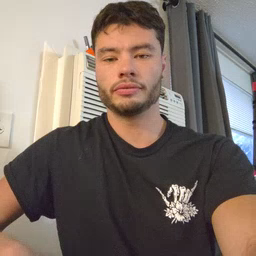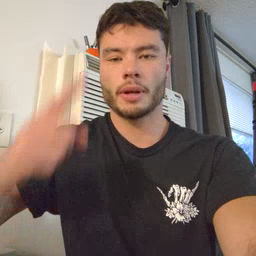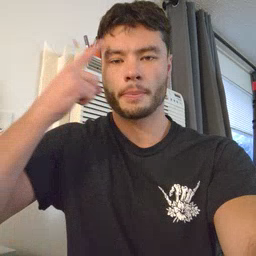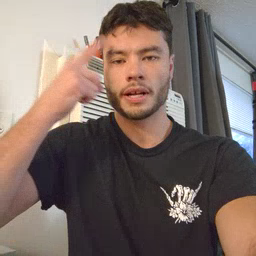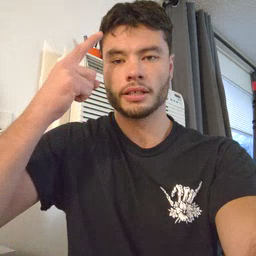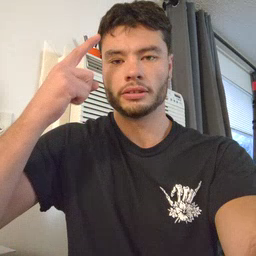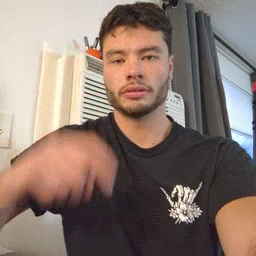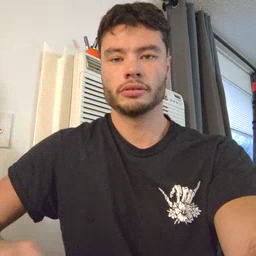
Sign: penny